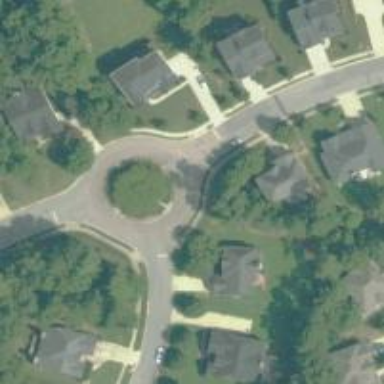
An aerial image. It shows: Residential road with asphalt surface leading to roundabout.